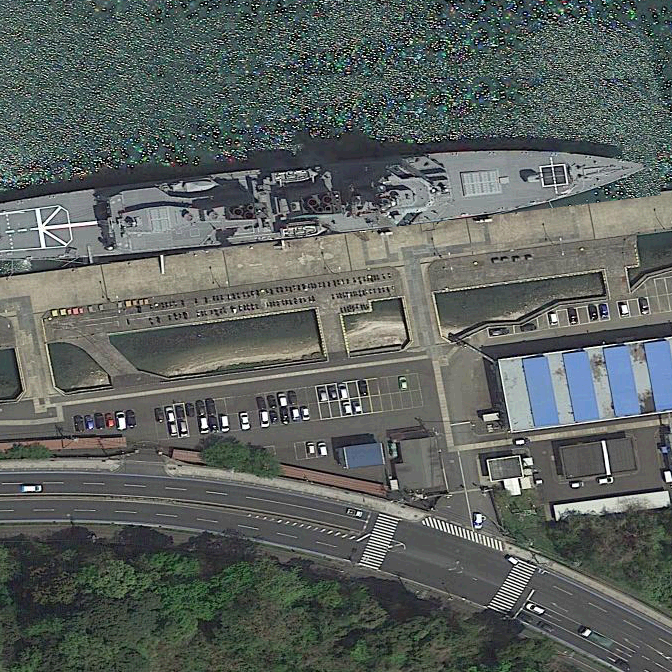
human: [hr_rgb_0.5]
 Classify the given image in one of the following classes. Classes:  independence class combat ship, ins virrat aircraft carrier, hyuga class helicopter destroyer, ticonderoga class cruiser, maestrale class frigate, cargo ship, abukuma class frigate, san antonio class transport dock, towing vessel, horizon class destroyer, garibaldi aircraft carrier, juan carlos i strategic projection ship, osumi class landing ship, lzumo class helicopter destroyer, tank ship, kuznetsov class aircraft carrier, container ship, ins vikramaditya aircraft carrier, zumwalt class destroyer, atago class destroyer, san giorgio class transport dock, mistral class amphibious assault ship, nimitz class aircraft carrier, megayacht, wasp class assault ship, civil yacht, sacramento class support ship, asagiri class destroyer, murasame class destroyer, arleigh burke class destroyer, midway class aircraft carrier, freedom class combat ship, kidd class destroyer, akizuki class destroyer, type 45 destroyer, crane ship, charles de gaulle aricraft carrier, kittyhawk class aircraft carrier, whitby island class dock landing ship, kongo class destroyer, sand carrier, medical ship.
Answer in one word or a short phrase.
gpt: Atago class destroyer